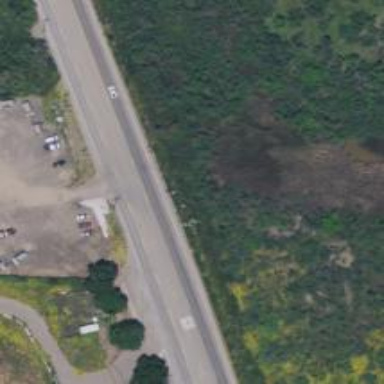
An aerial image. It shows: Secondary road.